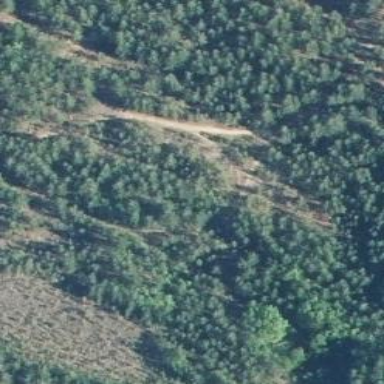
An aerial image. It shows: Path with excellent visibility for trail.